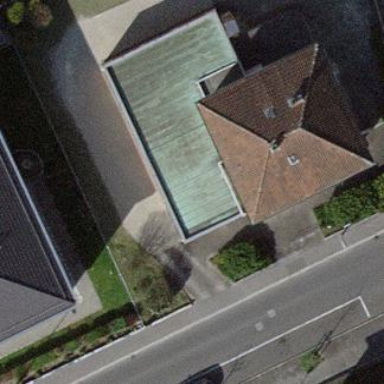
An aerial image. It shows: Building that is place of worship.